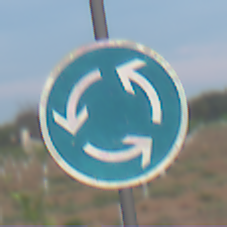
Verkehrszeichen: Kreisverkehr
Umgebung: Outdoor, Nature
Tageszeit: SunriseSunset
Wetter: PartlyCloudy
Licht: Natural
Jahreszeit: NotSpecified
Kontrast: LowContrast